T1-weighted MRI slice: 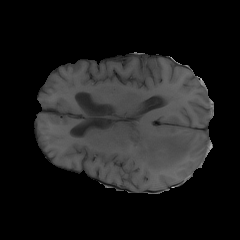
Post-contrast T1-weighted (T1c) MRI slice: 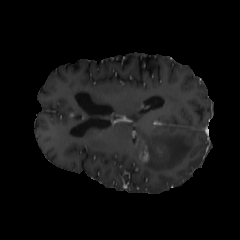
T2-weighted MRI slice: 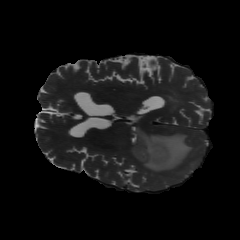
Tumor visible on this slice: yes